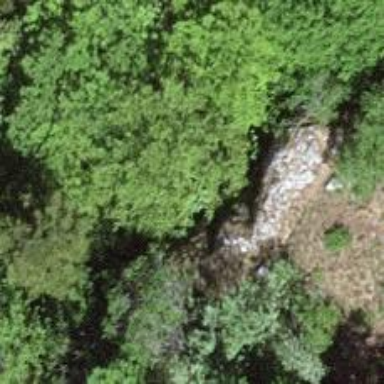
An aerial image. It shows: Natural cliff.